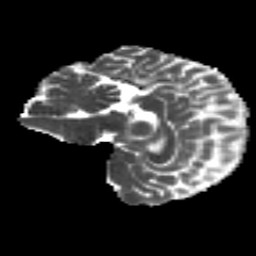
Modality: MD
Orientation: sagittal
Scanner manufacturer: siemens
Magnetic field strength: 3 T
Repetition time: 4.16 s
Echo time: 0.0806 s